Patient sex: M
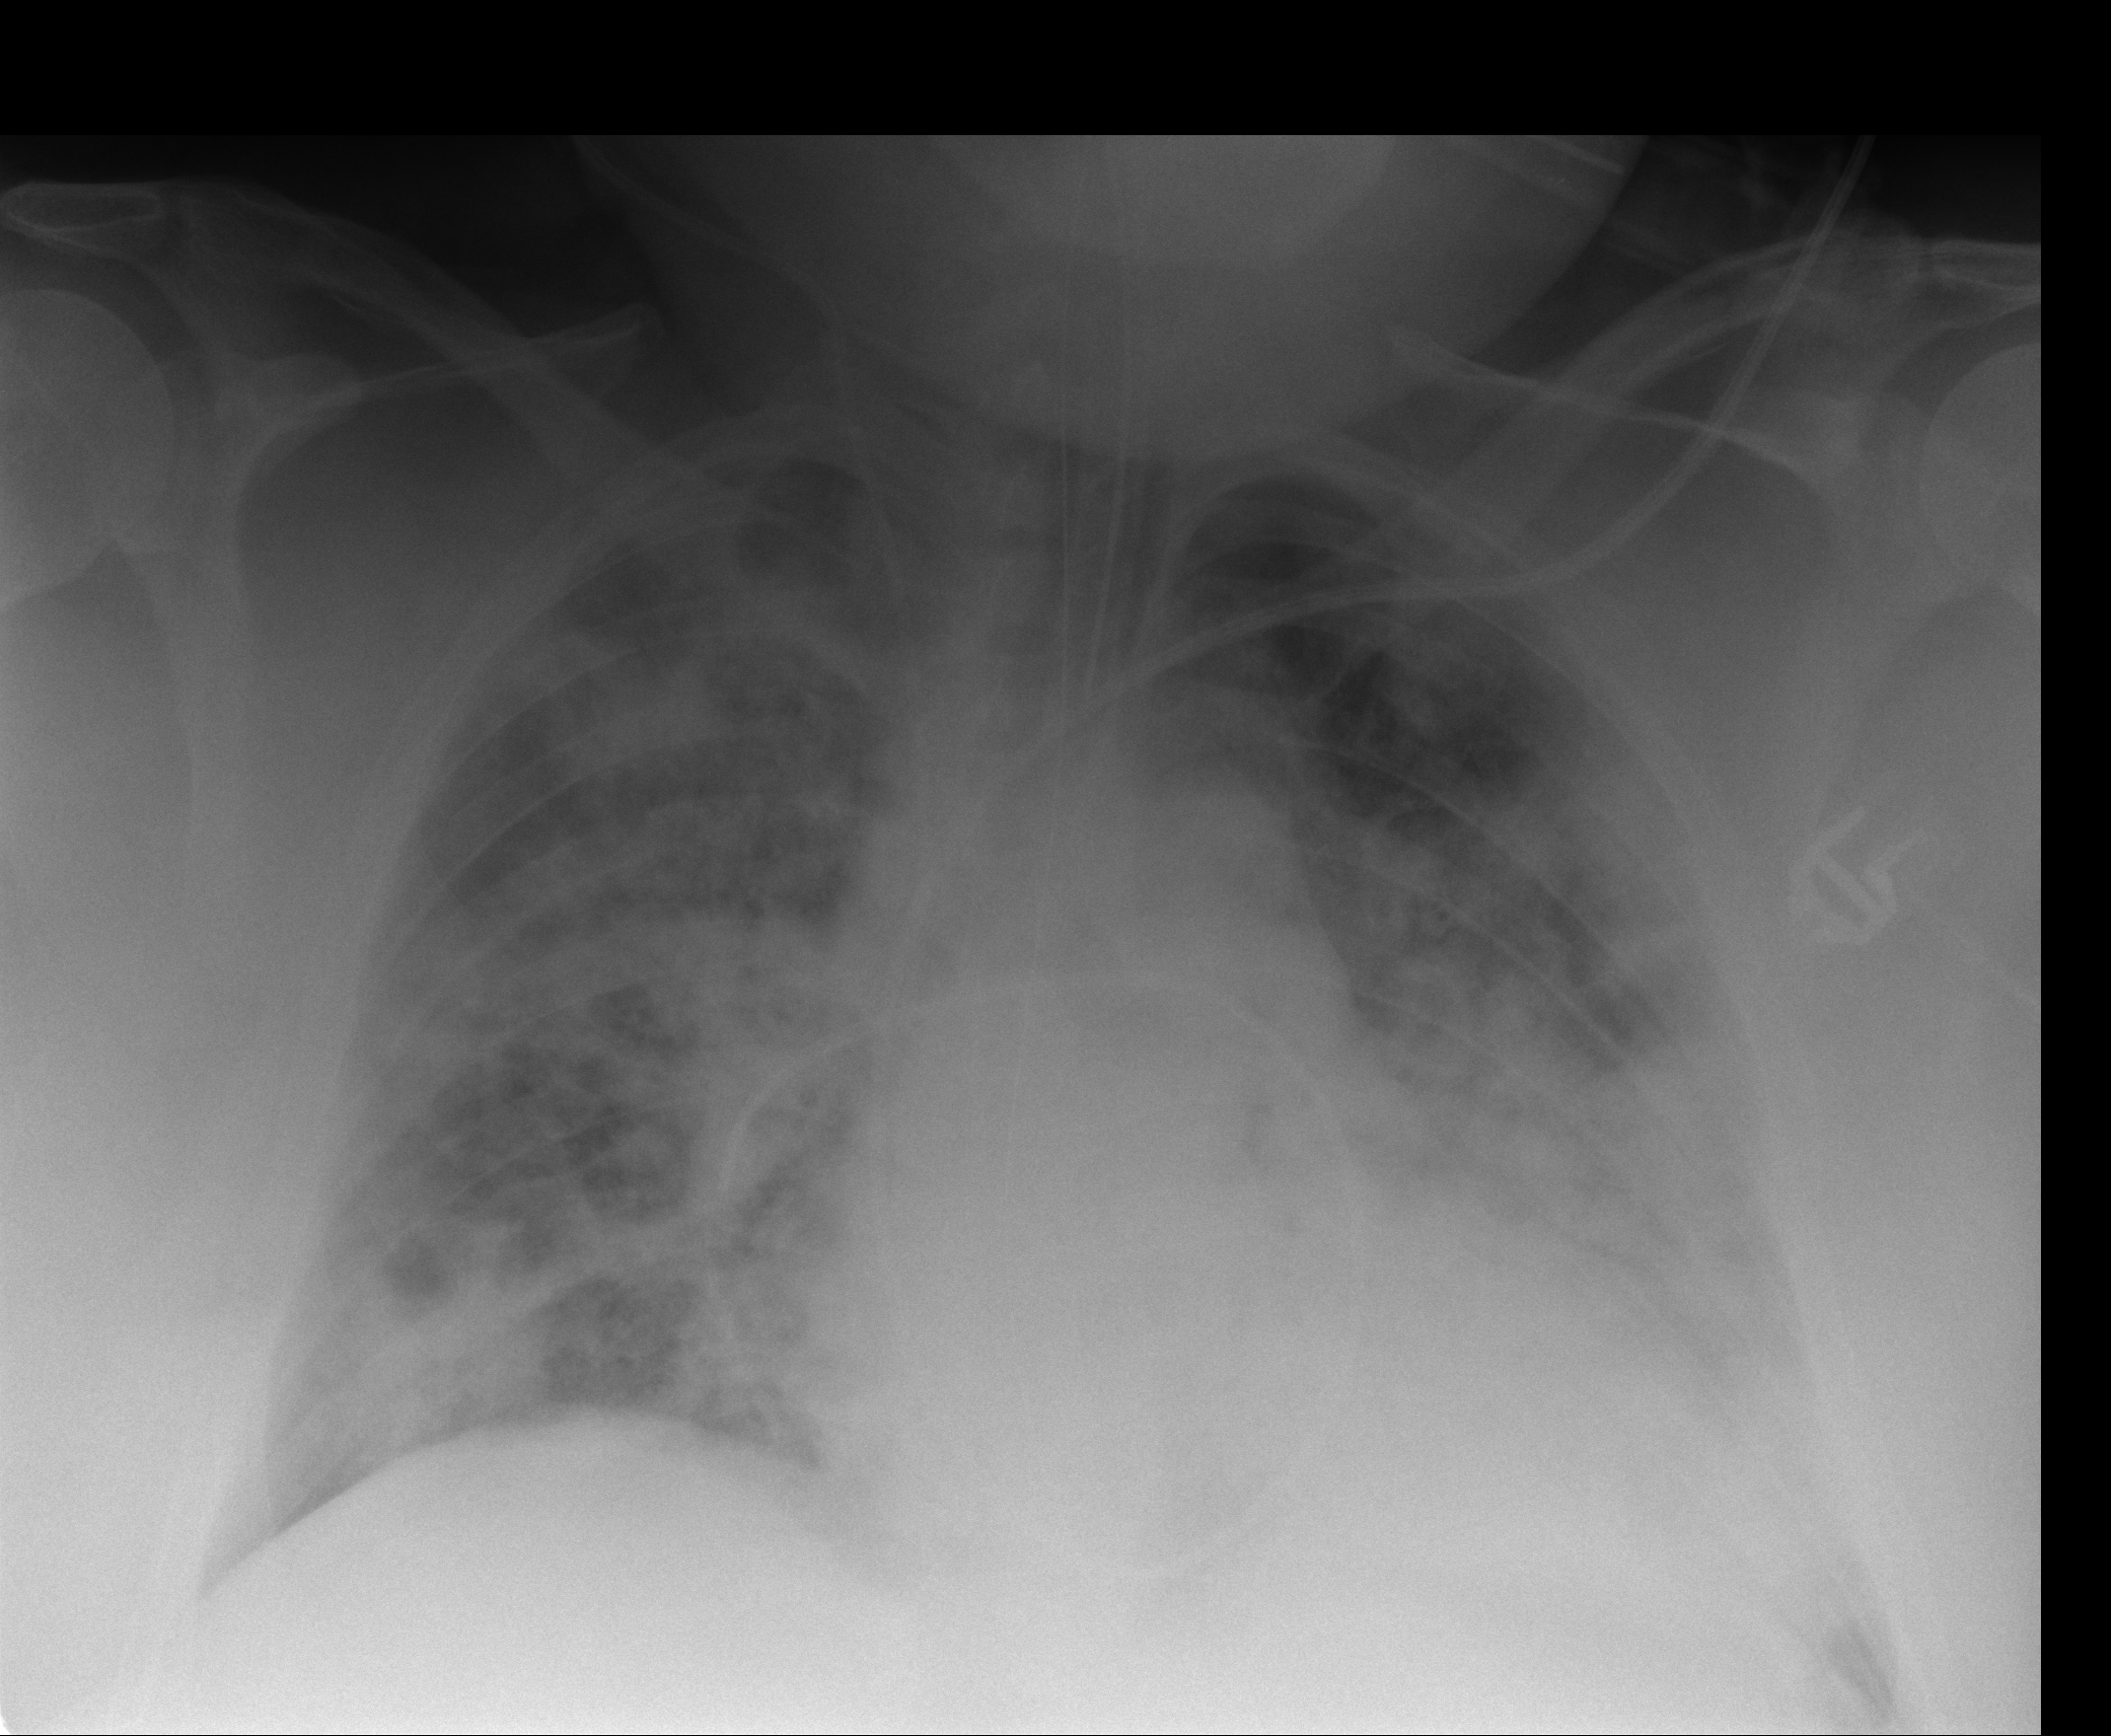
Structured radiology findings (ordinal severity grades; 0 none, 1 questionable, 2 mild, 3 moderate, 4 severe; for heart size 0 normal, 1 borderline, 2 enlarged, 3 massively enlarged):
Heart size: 2
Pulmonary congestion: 3
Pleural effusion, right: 0
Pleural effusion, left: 0
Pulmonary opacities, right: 3
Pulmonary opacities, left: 3
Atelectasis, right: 2
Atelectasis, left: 2